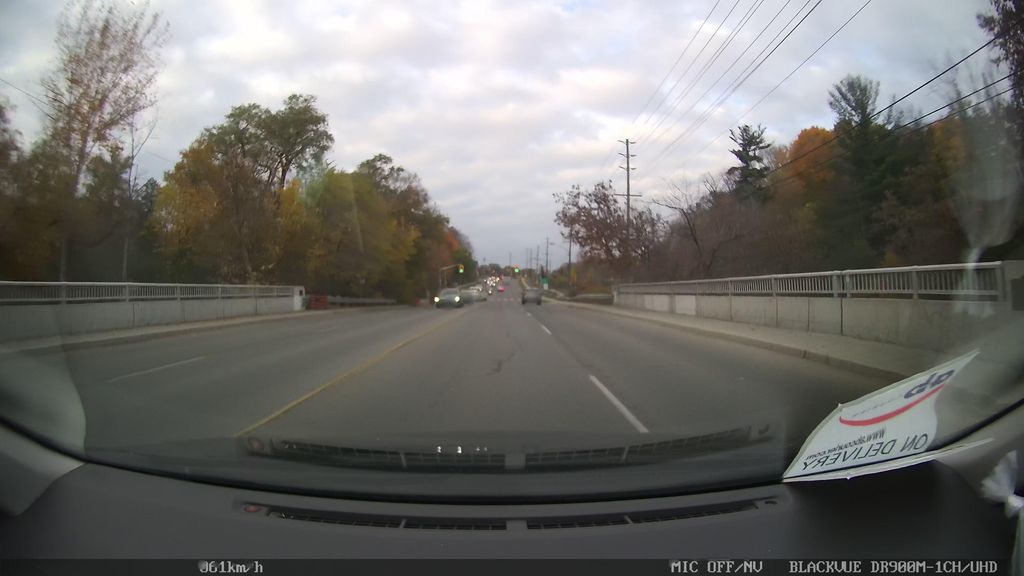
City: toronto